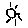
Label: sun